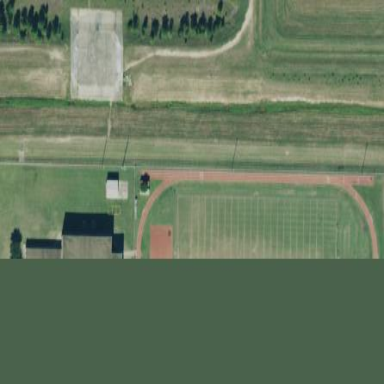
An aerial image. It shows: American football pitch.